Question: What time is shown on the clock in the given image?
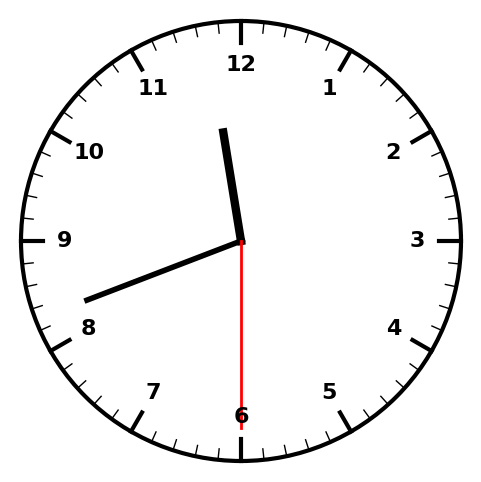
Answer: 11:41:30